Interaction volume radius: 5 \u00c5
Interaction volume height: 50 \u00c5
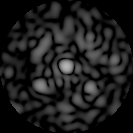
Disorder parameter: 0.6314